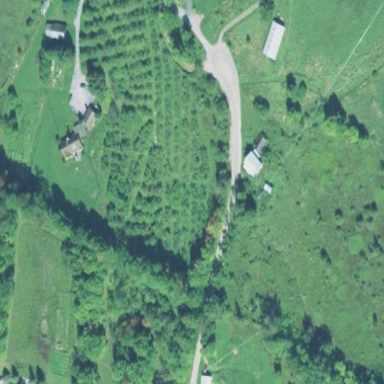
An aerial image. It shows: Orchard.